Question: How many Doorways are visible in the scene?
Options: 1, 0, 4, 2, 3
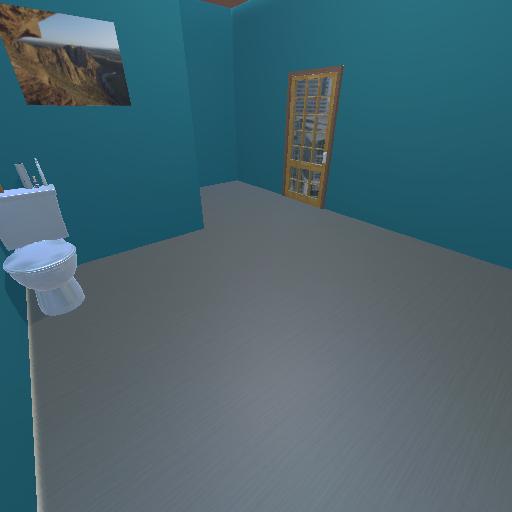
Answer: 1